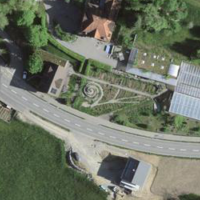
EUNIS habitat code: 55
Species observed at this site:
Lotus corniculatus